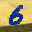
Label: 6